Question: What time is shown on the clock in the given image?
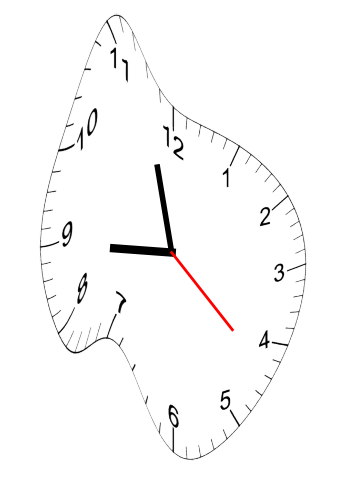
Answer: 08:57:22